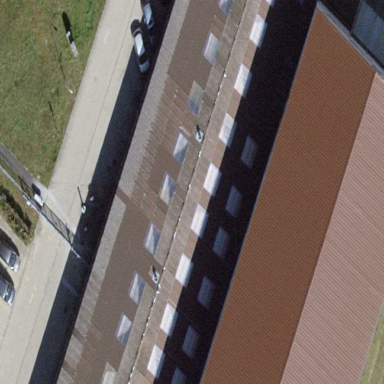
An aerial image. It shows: Industrial building.